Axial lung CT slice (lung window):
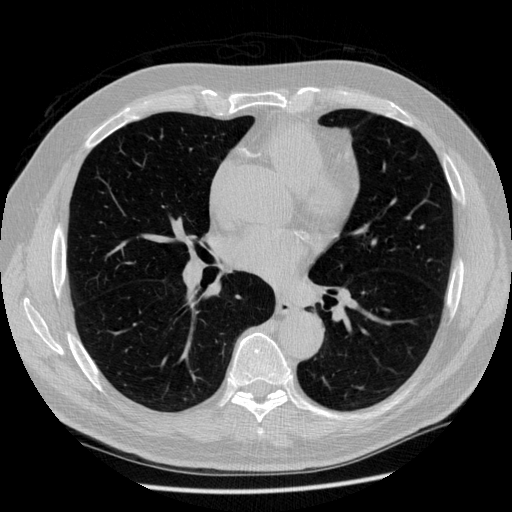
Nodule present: no